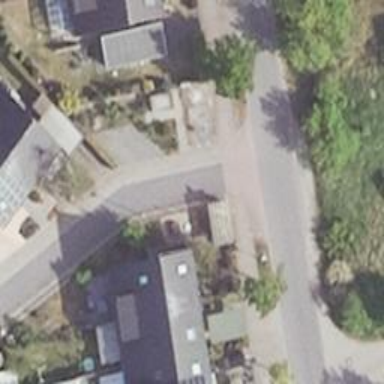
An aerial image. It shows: Unmarked road crossing.